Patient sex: M
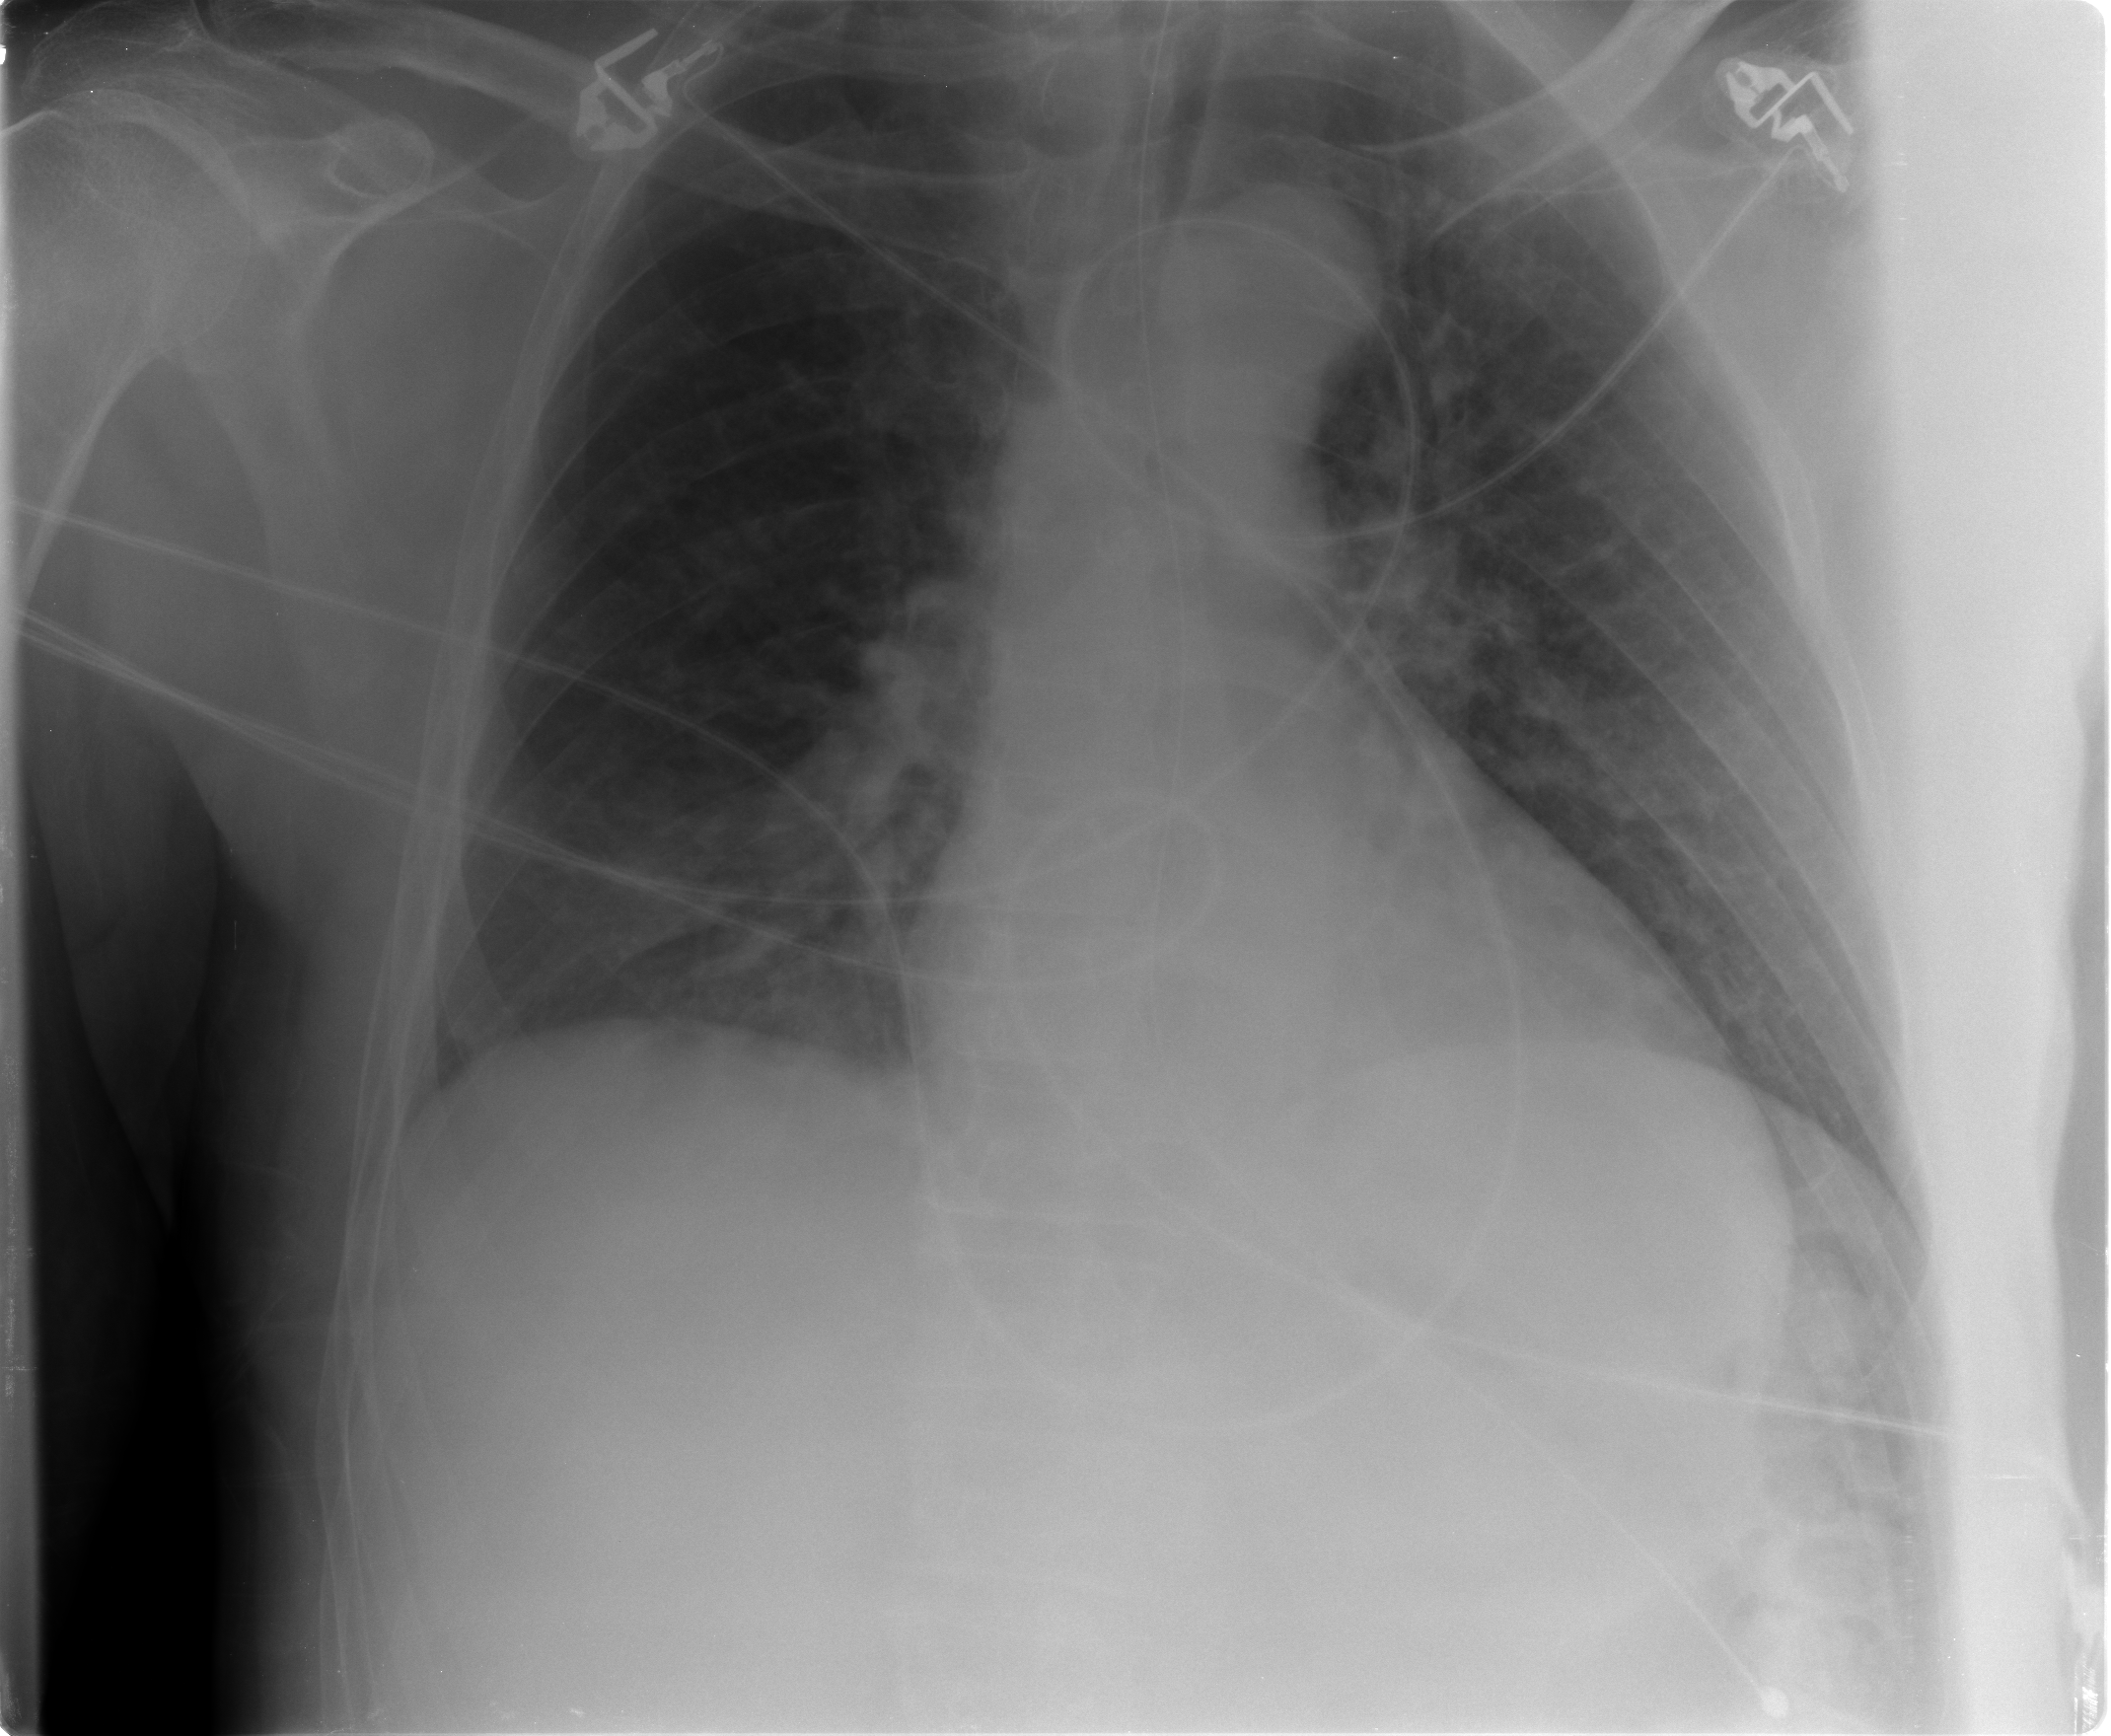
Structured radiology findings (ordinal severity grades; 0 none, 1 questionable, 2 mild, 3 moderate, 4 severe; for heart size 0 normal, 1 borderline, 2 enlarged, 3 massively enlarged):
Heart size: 0
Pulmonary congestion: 2
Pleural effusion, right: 0
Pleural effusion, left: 0
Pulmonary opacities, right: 0
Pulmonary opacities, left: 0
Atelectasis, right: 2
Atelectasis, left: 0